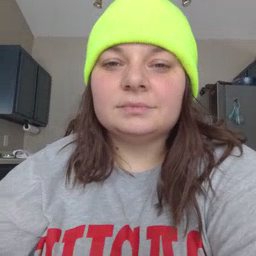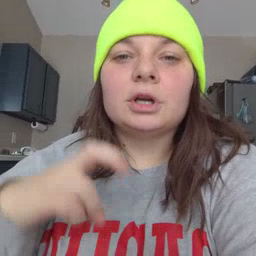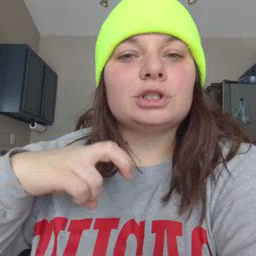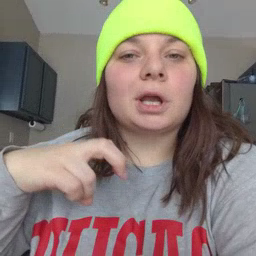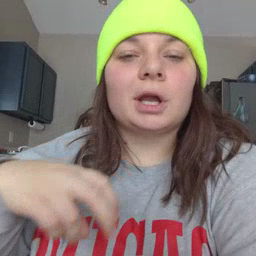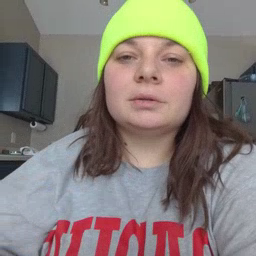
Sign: chair